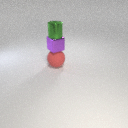
small purple metal cube above large red rubber sphere